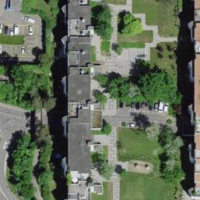
EUNIS habitat code: 55
Species observed at this site:
Symphoricarpos albus